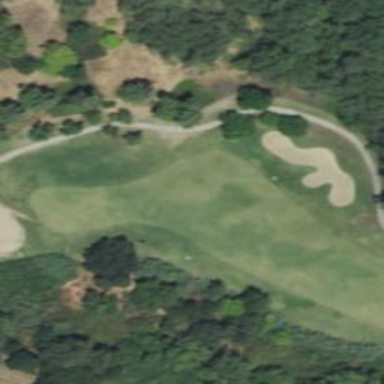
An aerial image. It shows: View of golf hole.